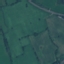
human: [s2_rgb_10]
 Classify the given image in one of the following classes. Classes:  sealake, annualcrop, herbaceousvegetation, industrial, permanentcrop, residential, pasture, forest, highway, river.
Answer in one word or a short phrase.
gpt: Pasture